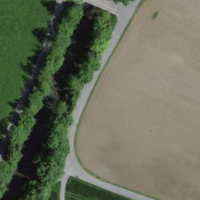
EUNIS habitat code: 52
Species observed at this site:
Mergus merganser